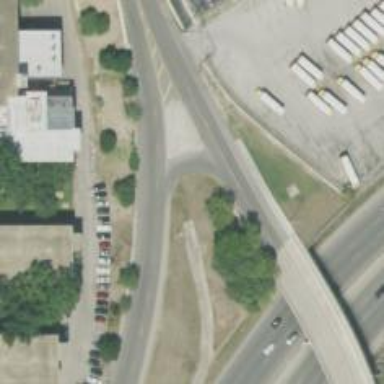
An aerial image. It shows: Asphalt road with secondary link designation.